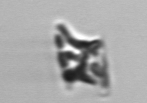
Label: Eucampia